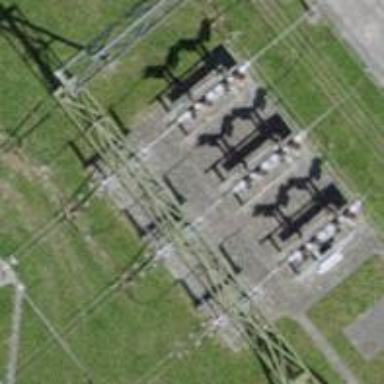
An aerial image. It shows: Switch used for power control.